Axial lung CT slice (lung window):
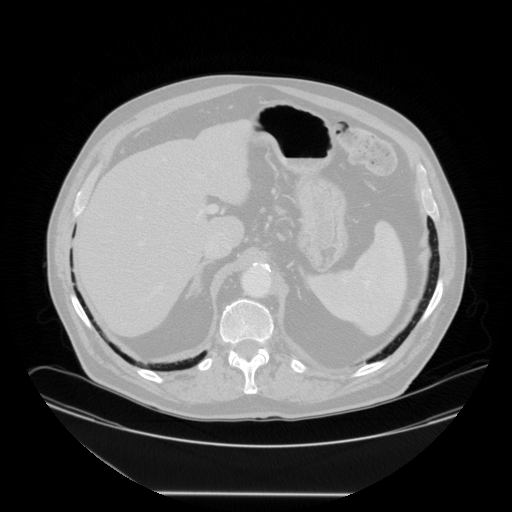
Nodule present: no